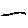
Label: line